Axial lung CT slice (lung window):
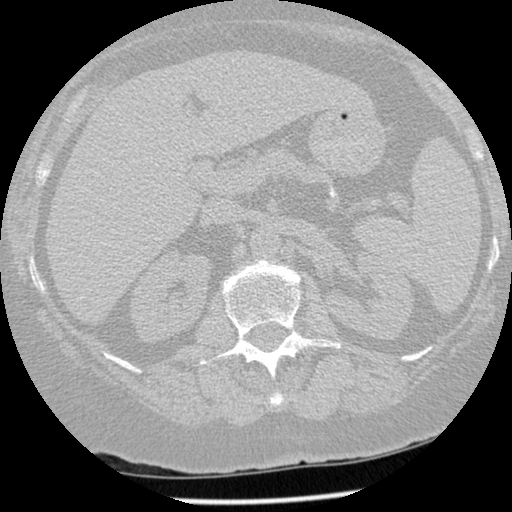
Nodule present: no